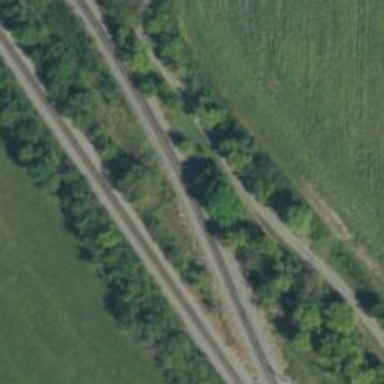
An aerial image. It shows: Railway siding with rails.